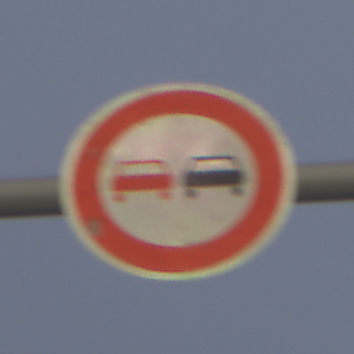
Verkehrszeichen: Ueberholverbot
Umgebung: Outdoor, Nature
Tageszeit: SunriseSunset
Wetter: Overcast
Licht: Natural
Jahreszeit: NotSpecified
Kontrast: LowContrast